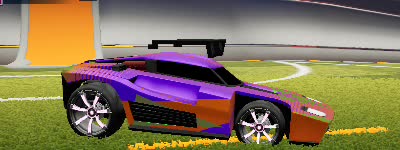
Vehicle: breakout